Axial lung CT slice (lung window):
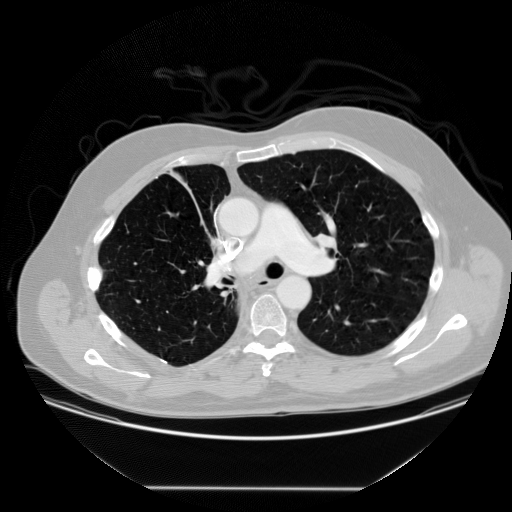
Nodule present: no